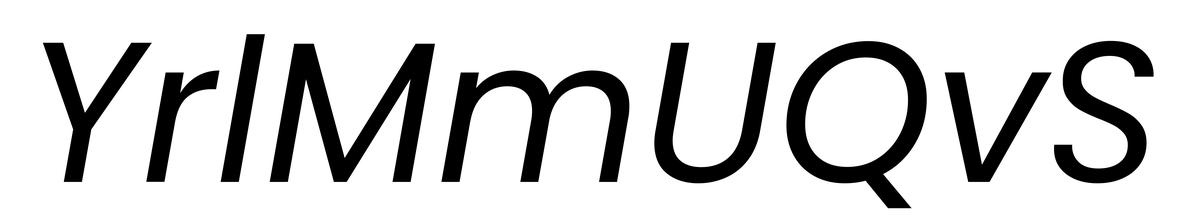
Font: Poppins-Italic